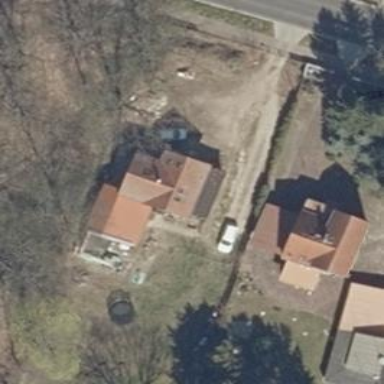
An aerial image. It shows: Detached building.